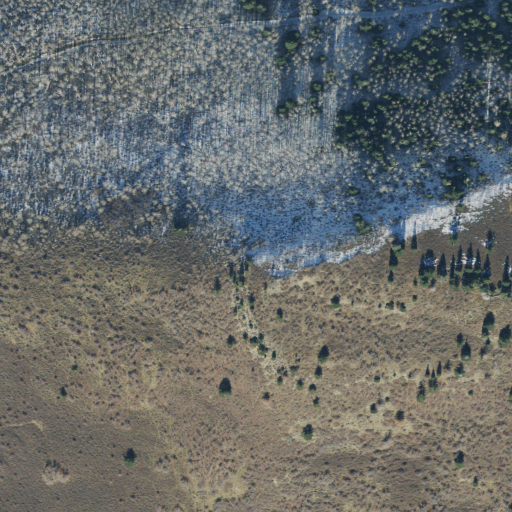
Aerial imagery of mountain in Utah named Browns Peak containing deciduous forest, evergreen forest, shrub, open development, and low intensity development